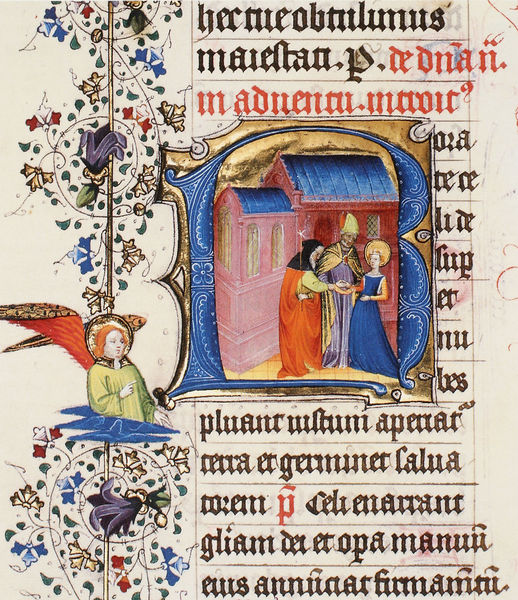
Titel: Hoya - Missale
Künstler: Meister des Zweder van Culemborg
Standort: Herstellungsort: Utrecht (EU - NL)
Institution: Münster, Universitäts- und Landesbibliothek
Schlagwörter: blau, blätter, blumen, haus, rot, gold, engel, text, buchstabe, miniatur, latein, lochner